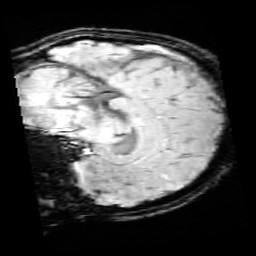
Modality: SWI
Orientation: sagittal
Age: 9
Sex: female
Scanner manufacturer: siemens
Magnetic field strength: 3 T
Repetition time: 0.027 s
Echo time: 0.02 s